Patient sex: F
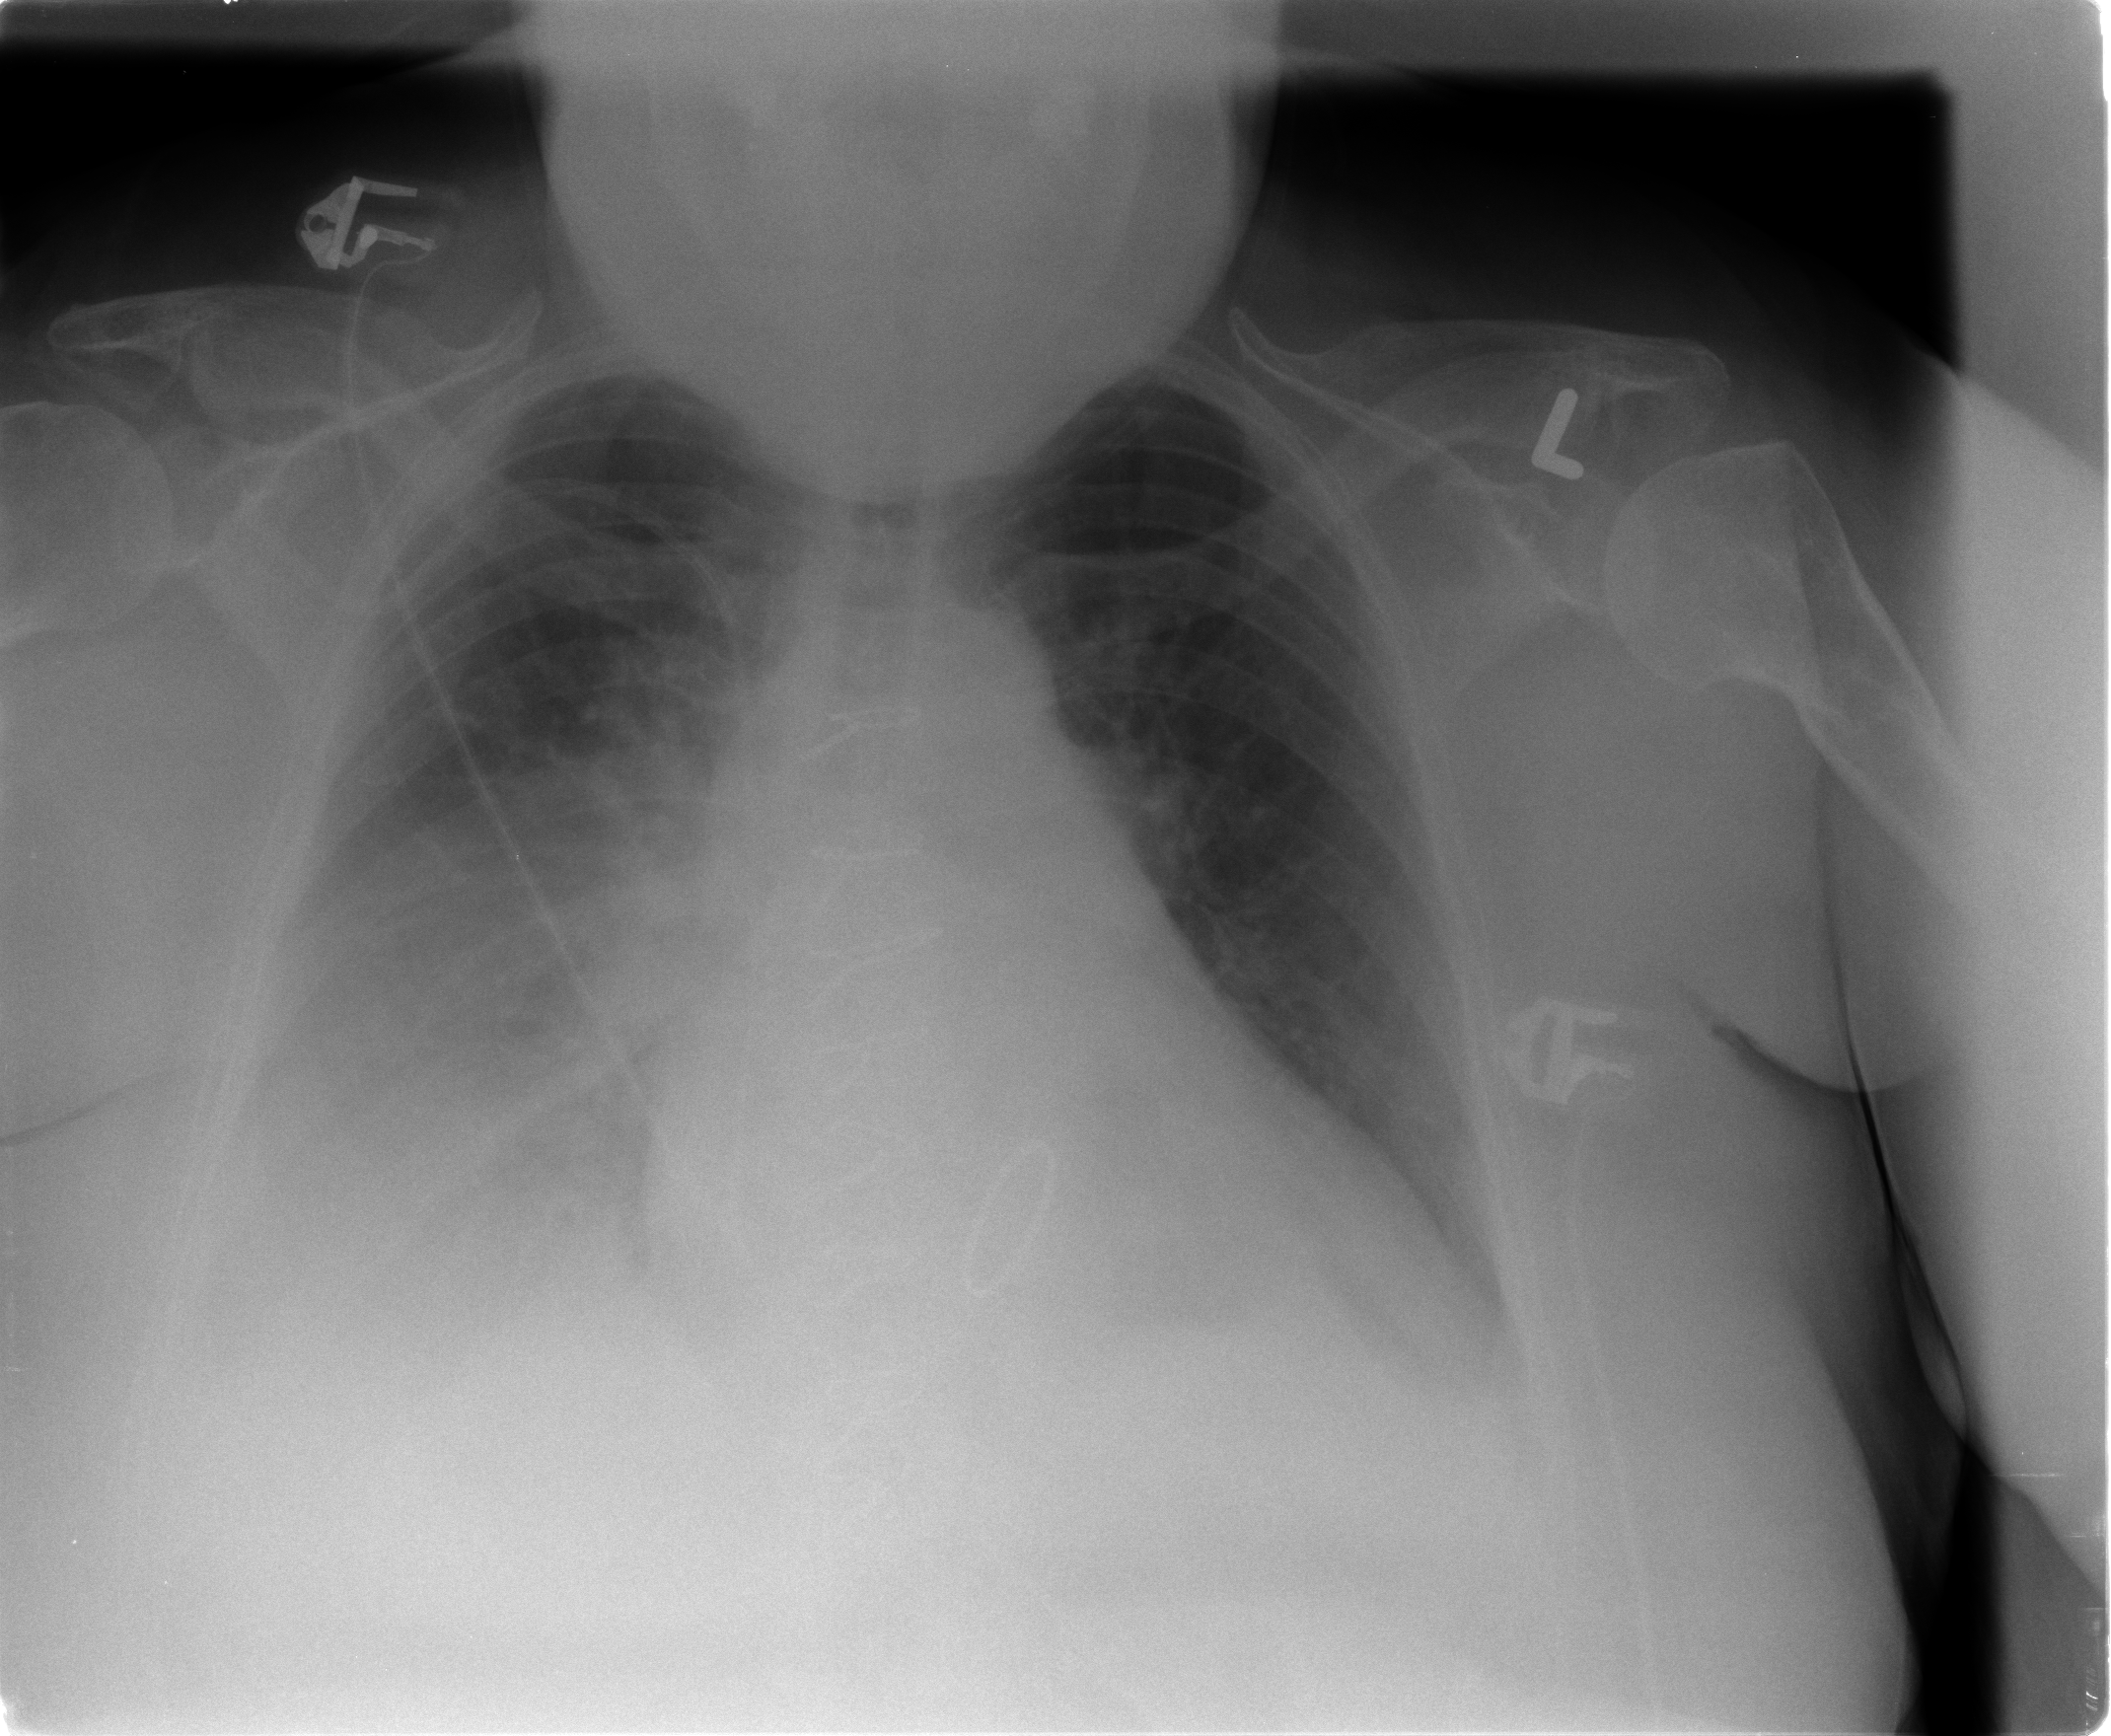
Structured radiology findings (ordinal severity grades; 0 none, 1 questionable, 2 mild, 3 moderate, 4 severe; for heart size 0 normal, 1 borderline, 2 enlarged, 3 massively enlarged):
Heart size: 2
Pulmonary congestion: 0
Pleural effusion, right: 3
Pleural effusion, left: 2
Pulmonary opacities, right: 3
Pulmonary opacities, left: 0
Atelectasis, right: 2
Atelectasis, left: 1